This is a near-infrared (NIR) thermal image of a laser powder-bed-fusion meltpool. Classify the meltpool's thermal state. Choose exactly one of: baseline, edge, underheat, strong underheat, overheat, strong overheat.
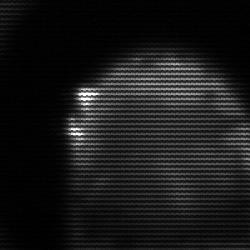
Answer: edge